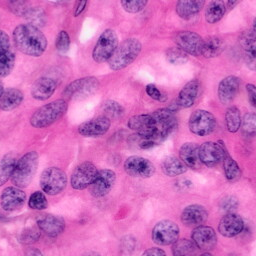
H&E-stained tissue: Pancreatic